【题型】填空题　【知识点】立体几何　【难度】medium
如图，在长方体$ABCD-A_1B_1C_1D_1$中，$AB=8$，$AA_1=6$，则棱$B_1C_1$与平面$A_1BCD_1$的距离为$\underline{\quad\quad}$。

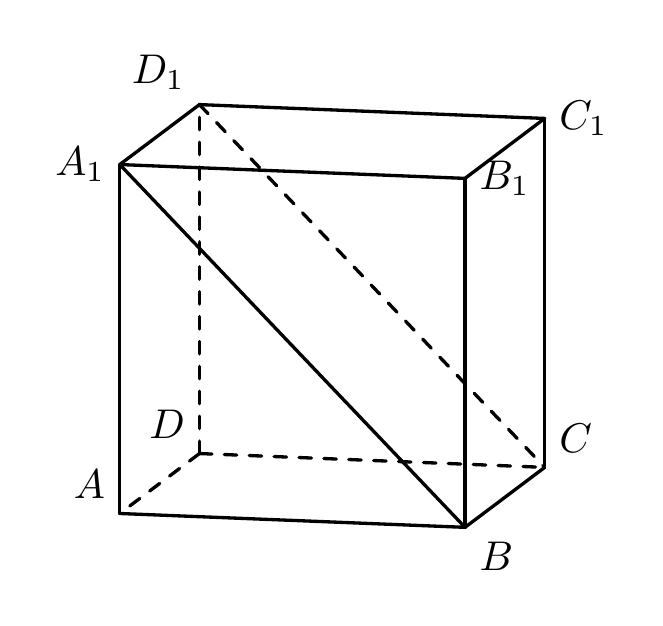
【解答】
\noindent【答案】$\boldsymbol{\dfrac{24}{5}}$

\noindent【详解】

$B_1C_1 \parallel BC$，$B_1C_1 \not\subset$平面$A_1BCD_1$，$BC \subset$平面$A_1BCD_1$，

所以$B_1C_1 \parallel$平面$A_1BCD_1$，所以$B_1$到平面$A_1BCD_1$的距离即为棱$B_1C_1$与平面$A_1BCD_1$的距离。

如图：建立空间直角坐标系，$AB=8$，$AA_1=6$，设$AD=a$，

所以$A_1(a,0,6)$，$B(a,8,0)$，$C(0,8,0)$，$D_1(0,0,6)$，$B_1(a,8,6)$，

$\overrightarrow{A_1B}=(0,8,-6)$，$\overrightarrow{BC}=(-a,0,0)$，

设平面$A_1BCD_1$的法向量为$\vec{m}=(x,y,z)$，

则
\[
\begin{cases}
\vec{m} \cdot \overrightarrow{A_1B} = 0 \\
\vec{m} \cdot \overrightarrow{BC} = 0
\end{cases}
\quad \Rightarrow \quad
\begin{cases}
8y - 6z = 0 \\
-ax = 0
\end{cases}
\]
则$x=0$，令$y=6$，$z=8$，

故$\vec{m}=(0,6,8)$，$\overrightarrow{BB_1}=(0,0,6)$，

所以$B_1$到平面$A_1BCD_1$的距离为：
\[
d = \frac{|\vec{m} \cdot \overrightarrow{BB_1}|}{|\vec{m}|} = \frac{48}{\sqrt{36 + 64}} = \frac{24}{5}
\]

故答案为：$\boldsymbol{\dfrac{24}{5}}$
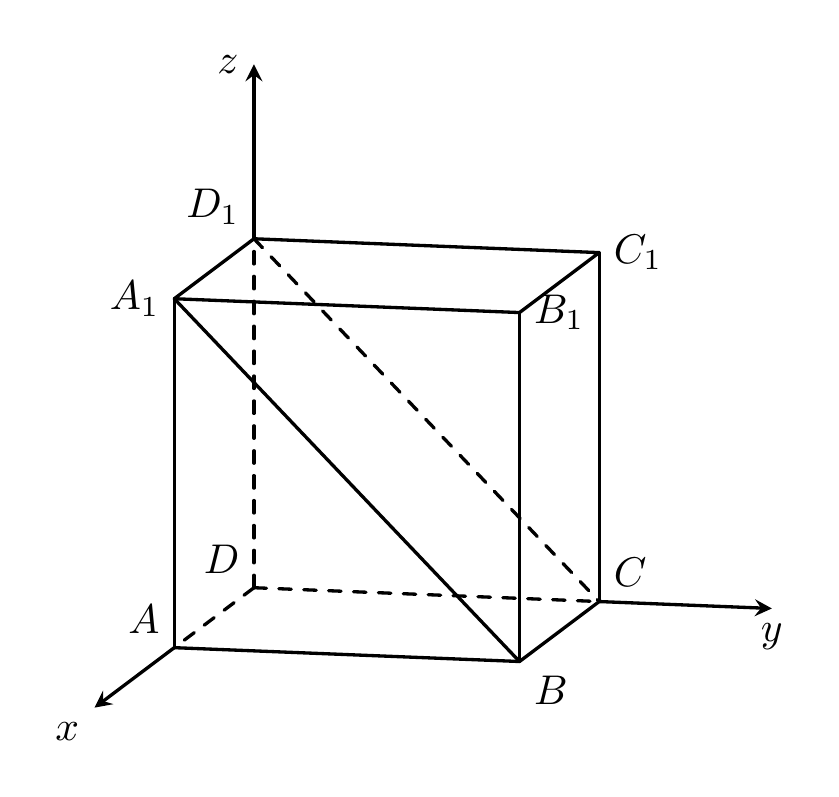